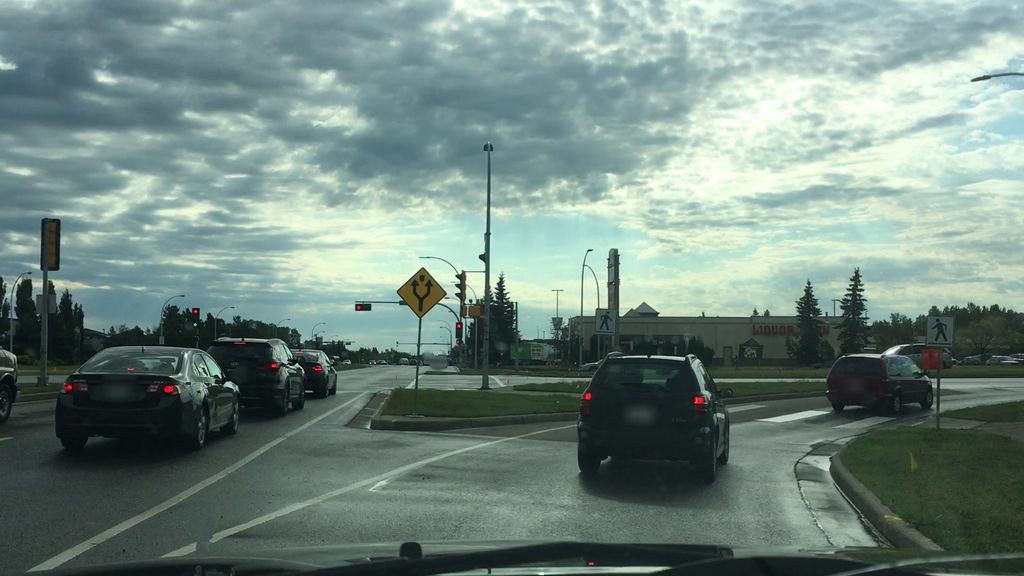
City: edmonton